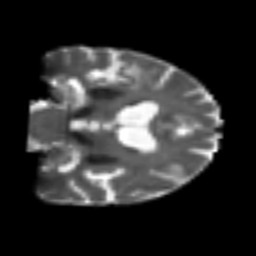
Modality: T2w
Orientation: coronal
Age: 71
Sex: male
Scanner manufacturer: siemens
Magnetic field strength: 3 T
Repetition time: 4.999 s
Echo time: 0.07946 s